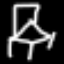
Label: chair